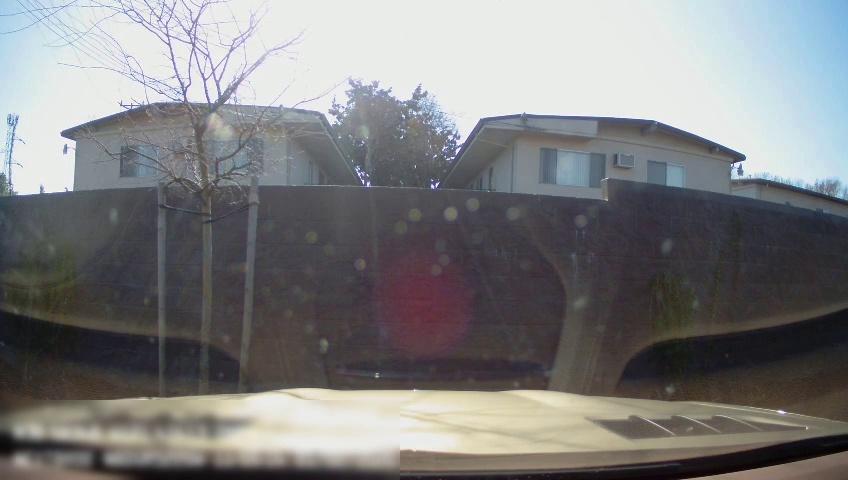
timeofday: Day
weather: Sunny